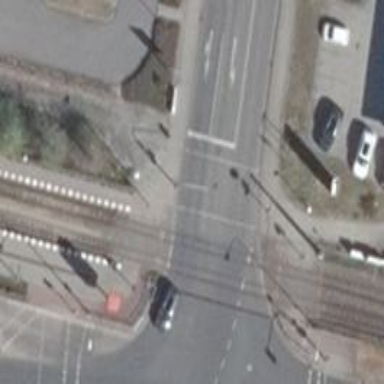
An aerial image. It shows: Level crossing along the railway.